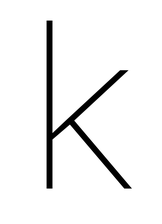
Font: Roboto_Thin